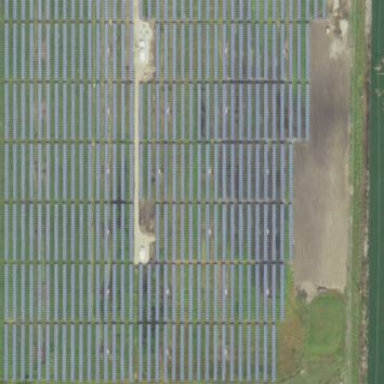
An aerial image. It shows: Solar power plant consisting of photovoltaic panels.